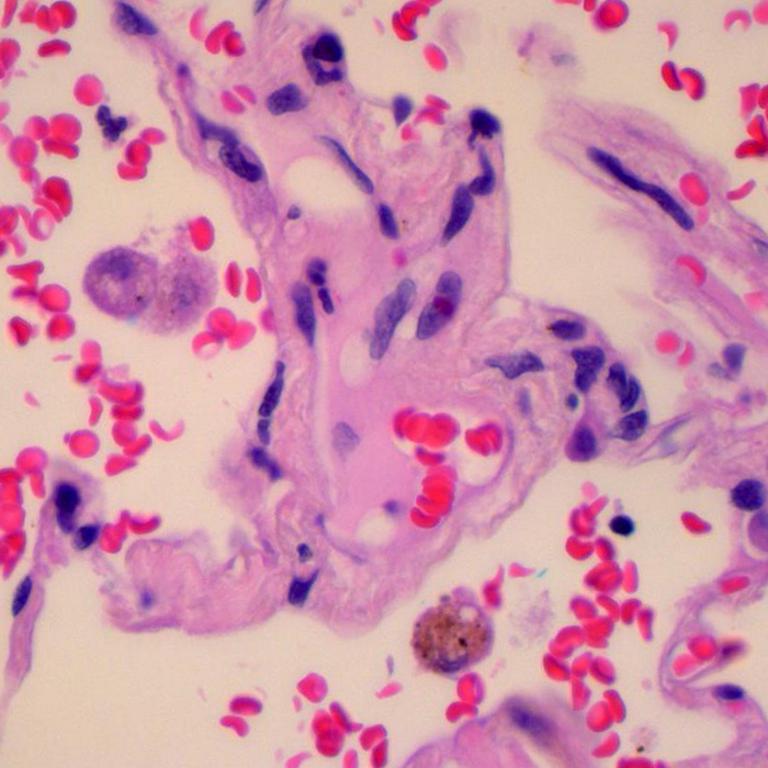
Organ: lung
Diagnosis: benign